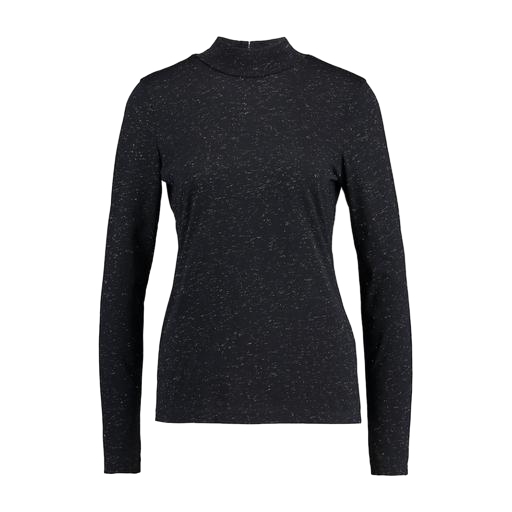
black flecked t-shirt, black petite printed mock-neck top only macy, high-neck top, white background